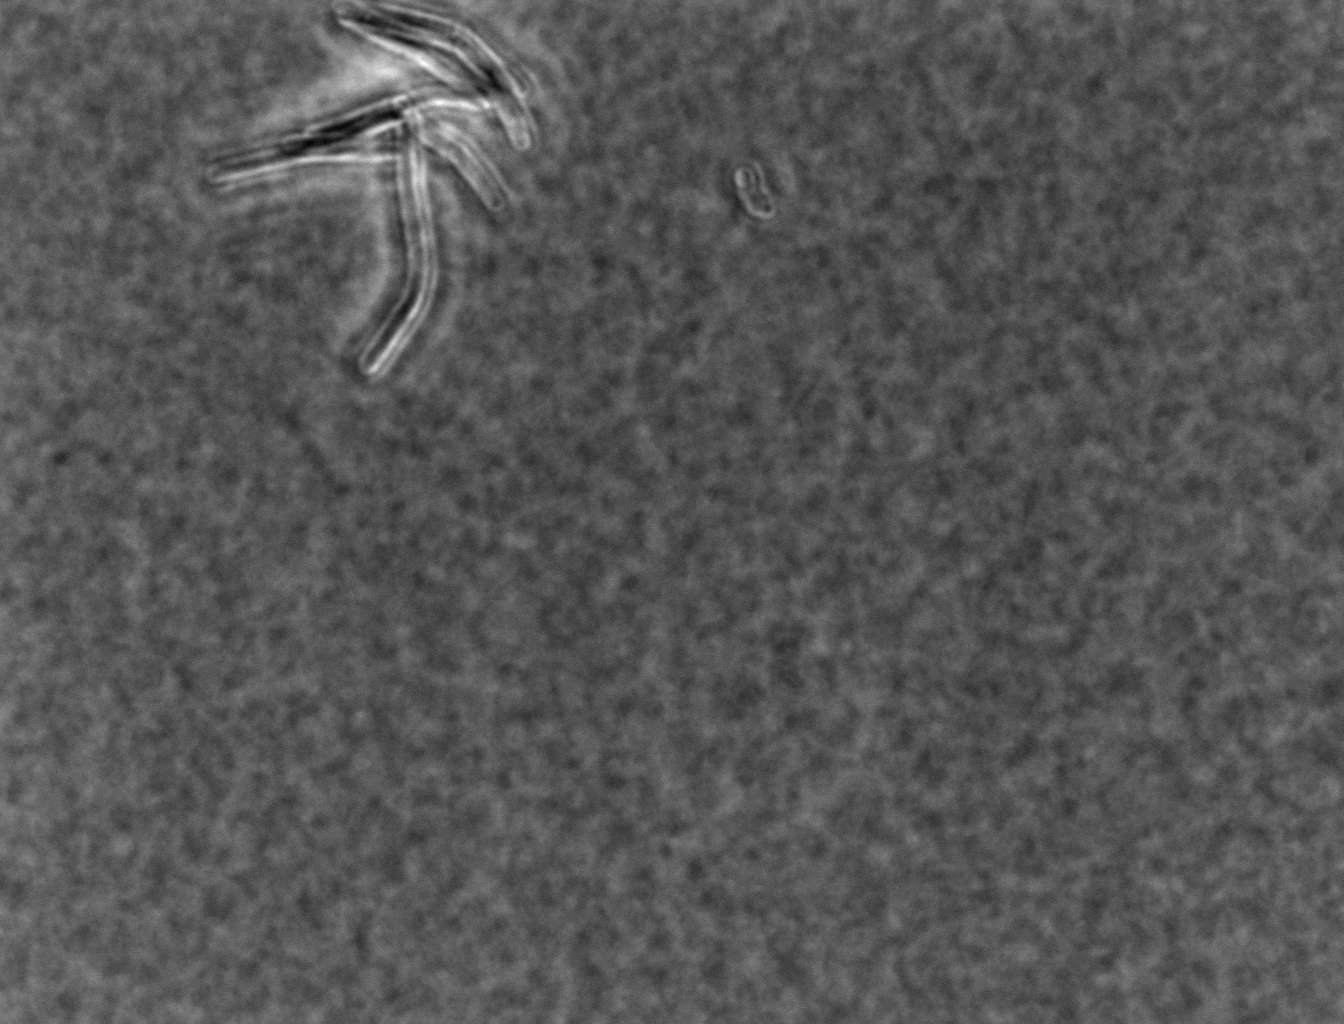
Defocused phase contrast microscopy, 60x objective, 3 h incubation